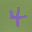
Label: 4